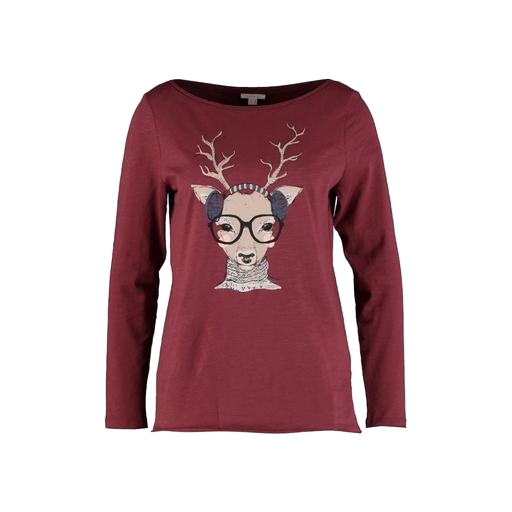
long-sleeve t-shirt only macy, longsleeve t-shirt, red women's long-sleeved scoop neck t-shirt light, white background